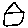
Label: house